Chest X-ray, AP view. Patient: 49 years old, sex M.
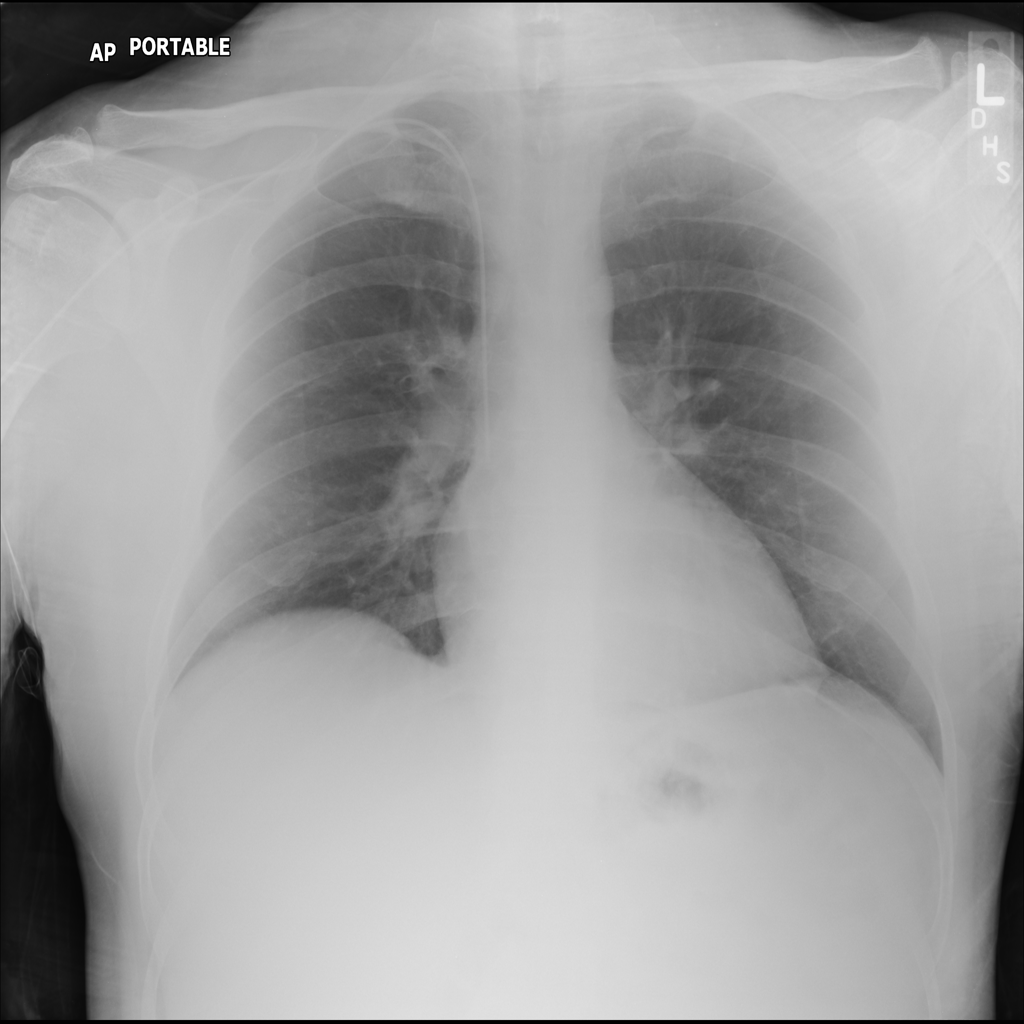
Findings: No Finding